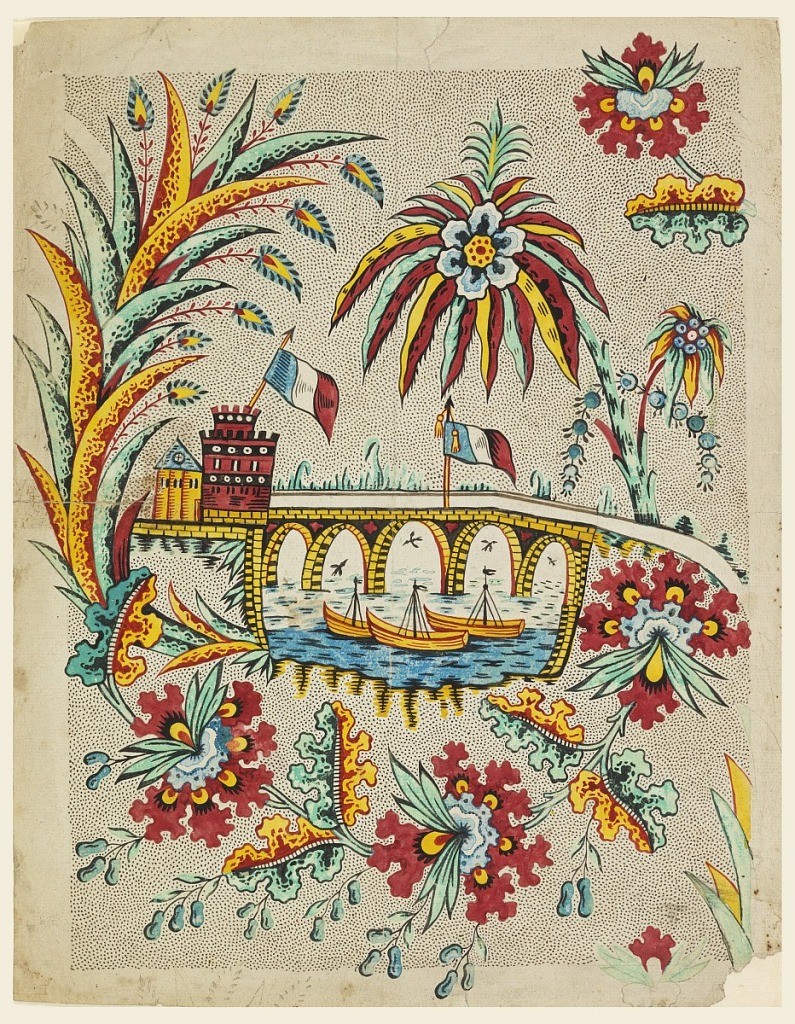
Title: Proof of Design for a Printed Textile
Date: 1800–1820
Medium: Colored woodblock on paper
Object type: Drawing
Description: Design of floral forms enclosing scene showing a bridge across river with boats and buildings at left. Background is stippled (picotage).